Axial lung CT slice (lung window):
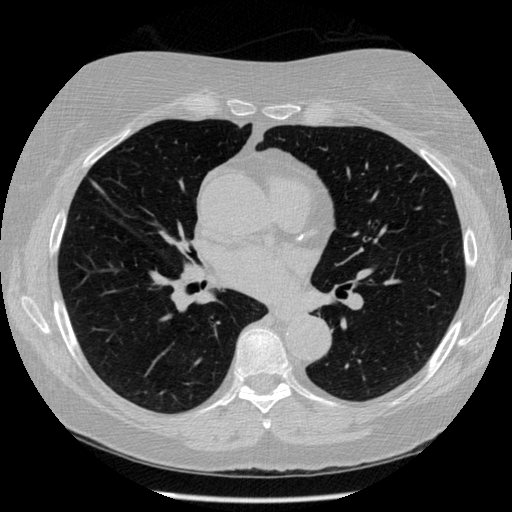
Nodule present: no